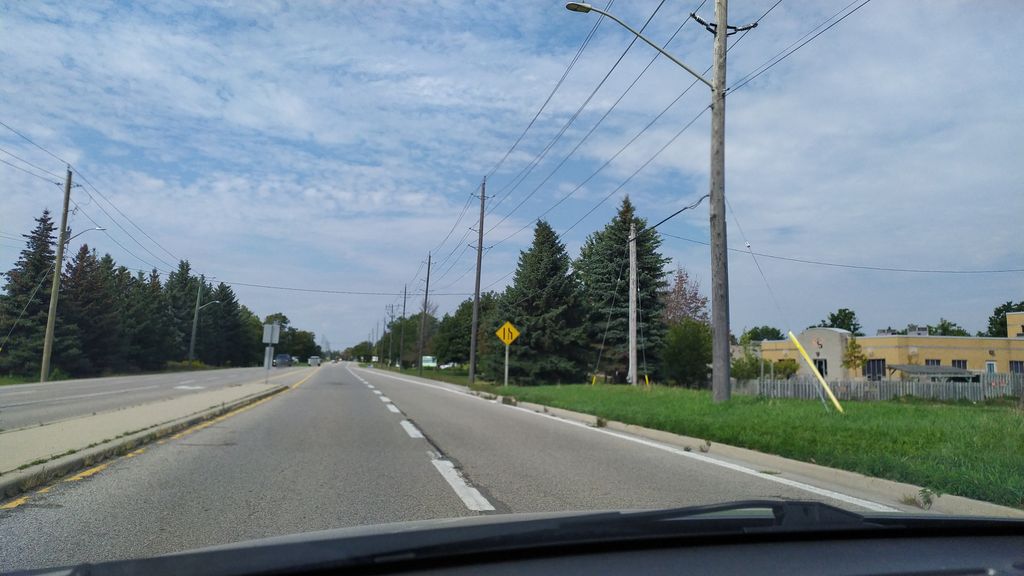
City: kitchener-waterloo